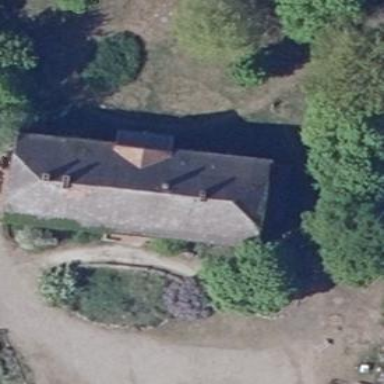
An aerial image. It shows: Half-hipped roof building.